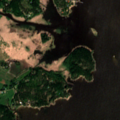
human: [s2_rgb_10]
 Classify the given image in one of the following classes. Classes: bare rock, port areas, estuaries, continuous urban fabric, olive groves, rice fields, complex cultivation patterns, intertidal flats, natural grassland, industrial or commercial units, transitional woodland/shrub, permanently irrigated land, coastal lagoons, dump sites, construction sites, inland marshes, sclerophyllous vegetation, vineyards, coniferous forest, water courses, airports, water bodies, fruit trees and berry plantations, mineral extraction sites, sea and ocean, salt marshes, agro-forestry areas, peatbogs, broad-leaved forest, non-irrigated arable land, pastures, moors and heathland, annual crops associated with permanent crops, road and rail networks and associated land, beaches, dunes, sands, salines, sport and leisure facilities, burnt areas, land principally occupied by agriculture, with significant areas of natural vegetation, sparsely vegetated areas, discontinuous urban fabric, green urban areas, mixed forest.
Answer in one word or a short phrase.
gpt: discontinuous urban fabric, coniferous forest, mixed forest, salt marshes, sea and ocean